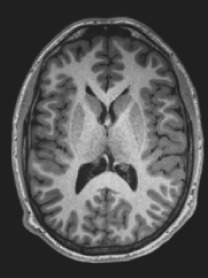
Label: notumor